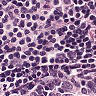
Metastatic tissue present: no